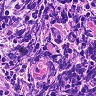
Metastatic tissue present: no